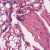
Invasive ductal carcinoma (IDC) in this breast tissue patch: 1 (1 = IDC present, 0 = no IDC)